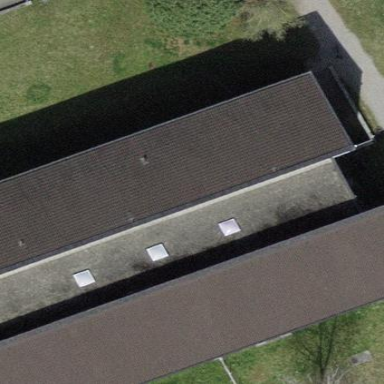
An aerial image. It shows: School building.